Field crop: tomato
Growth stage: 1
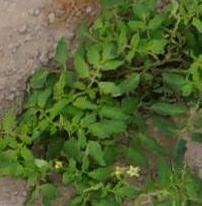
Species: tomato